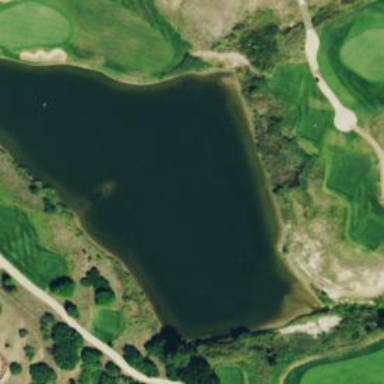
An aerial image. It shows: Water hazard in golf course. The hazard is natural water feature.